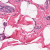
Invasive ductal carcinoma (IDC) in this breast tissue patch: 0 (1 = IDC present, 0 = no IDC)